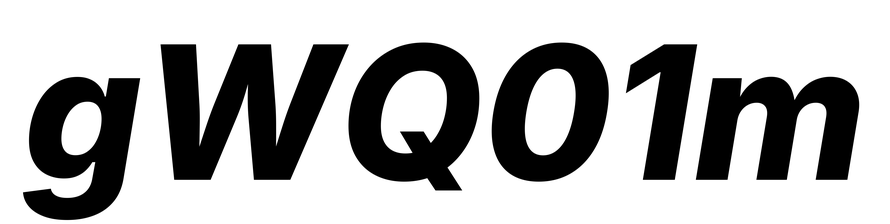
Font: Inter-Italic_ExtraBold_Italic